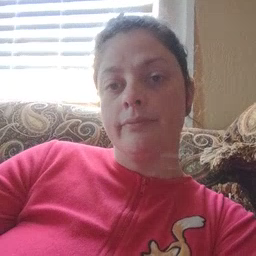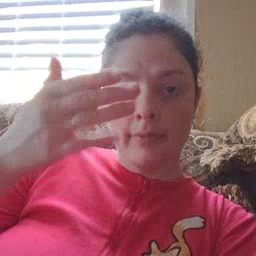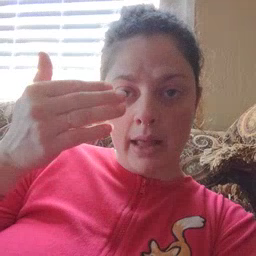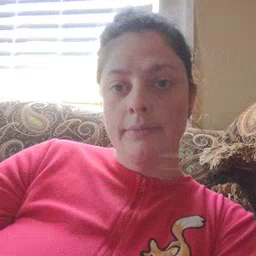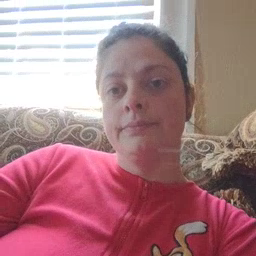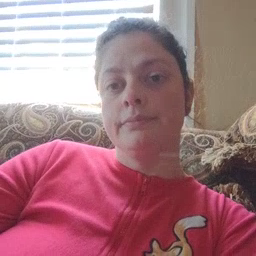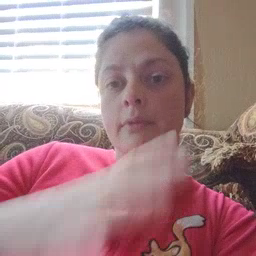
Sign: flag